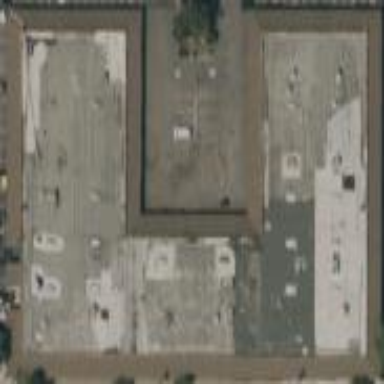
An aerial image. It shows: Warehouse building.